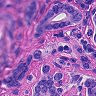
Metastatic tissue present: yes